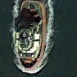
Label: Towing_vessel